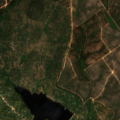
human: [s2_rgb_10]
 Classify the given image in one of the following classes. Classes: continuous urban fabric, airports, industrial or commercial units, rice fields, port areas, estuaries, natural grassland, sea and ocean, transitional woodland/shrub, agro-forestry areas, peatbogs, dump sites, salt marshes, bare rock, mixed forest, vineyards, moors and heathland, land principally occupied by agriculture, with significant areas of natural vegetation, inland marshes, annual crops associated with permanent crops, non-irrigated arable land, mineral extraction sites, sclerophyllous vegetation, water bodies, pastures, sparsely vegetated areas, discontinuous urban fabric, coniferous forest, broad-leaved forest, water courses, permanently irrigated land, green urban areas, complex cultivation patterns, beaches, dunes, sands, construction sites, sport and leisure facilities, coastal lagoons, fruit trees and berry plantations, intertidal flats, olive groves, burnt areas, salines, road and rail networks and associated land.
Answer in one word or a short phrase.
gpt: continuous urban fabric